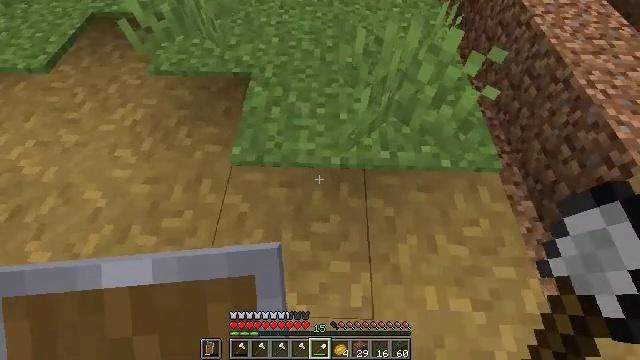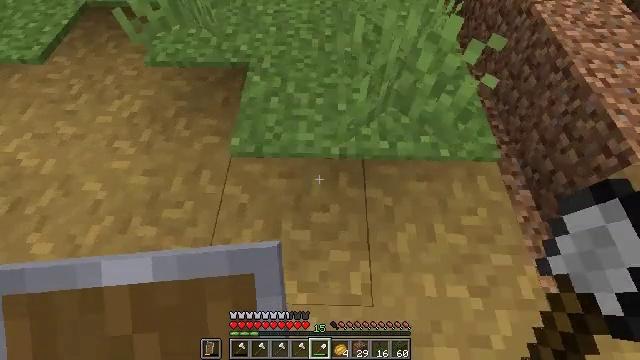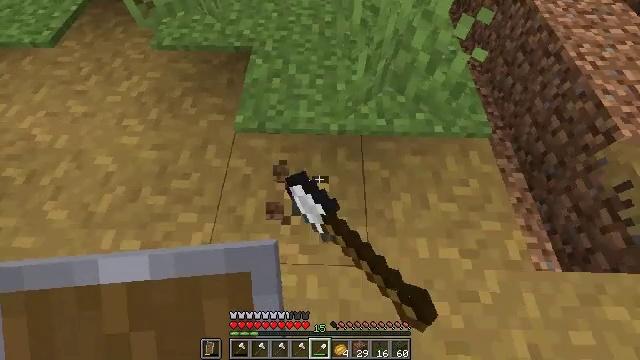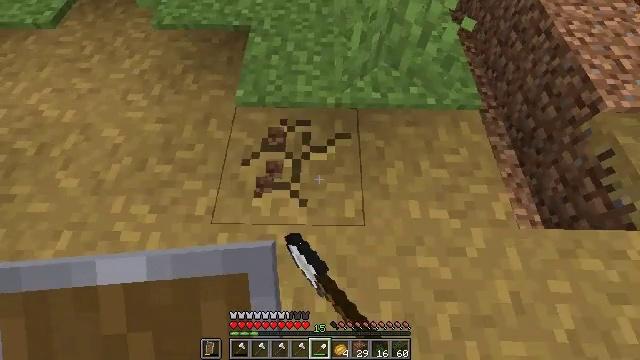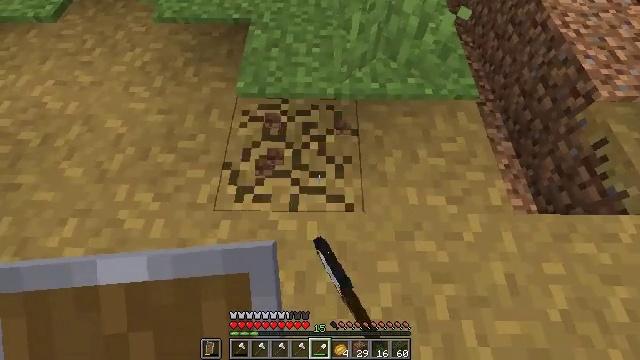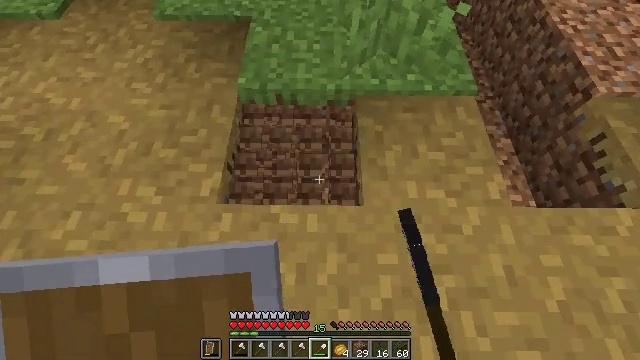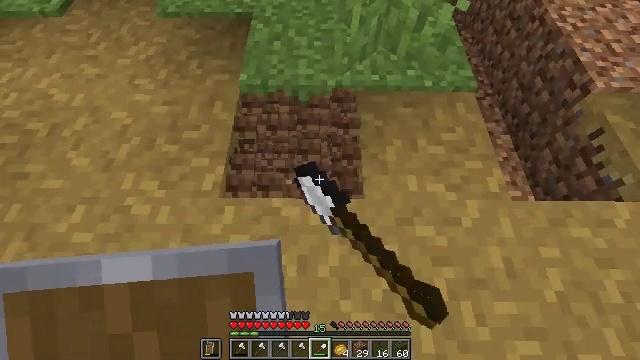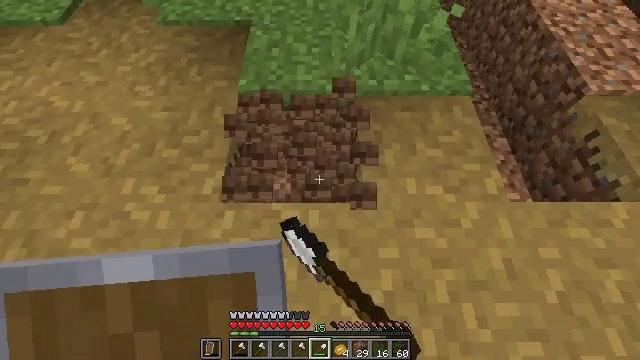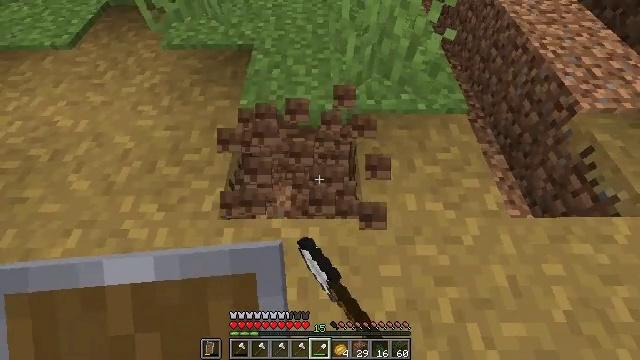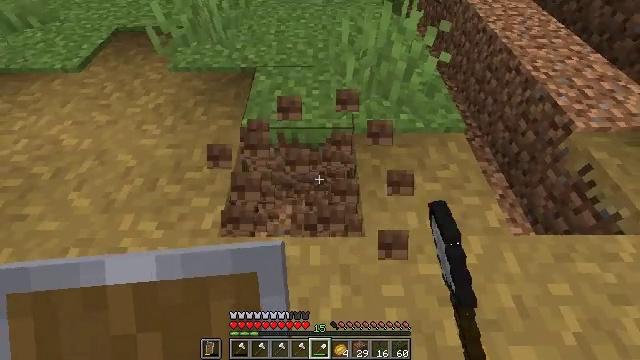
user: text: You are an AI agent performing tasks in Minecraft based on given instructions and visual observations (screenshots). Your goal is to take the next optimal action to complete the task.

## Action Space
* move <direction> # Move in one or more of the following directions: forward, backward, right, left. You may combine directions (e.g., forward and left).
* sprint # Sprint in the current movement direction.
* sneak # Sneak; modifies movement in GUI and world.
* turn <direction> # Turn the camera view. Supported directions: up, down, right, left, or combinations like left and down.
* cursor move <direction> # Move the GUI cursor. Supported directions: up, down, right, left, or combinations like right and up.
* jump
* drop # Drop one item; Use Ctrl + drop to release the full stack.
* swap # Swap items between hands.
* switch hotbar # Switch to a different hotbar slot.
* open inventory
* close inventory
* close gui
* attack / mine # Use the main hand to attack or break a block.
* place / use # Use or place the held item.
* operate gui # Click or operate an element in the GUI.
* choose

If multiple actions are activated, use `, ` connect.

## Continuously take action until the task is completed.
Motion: motion action
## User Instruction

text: Mine the grass path to create a new path.
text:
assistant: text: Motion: move back, turn down, attack / mine
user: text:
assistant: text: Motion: move back, attack / mine
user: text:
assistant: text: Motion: move back, turn down, attack / mine
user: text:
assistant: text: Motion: attack / mine
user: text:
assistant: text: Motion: attack / mine
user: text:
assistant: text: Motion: attack / mine
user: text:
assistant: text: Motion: turn up, attack / mine
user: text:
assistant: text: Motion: turn up, attack / mine
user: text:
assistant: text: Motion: turn up, attack / mine
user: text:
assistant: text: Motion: attack / mine